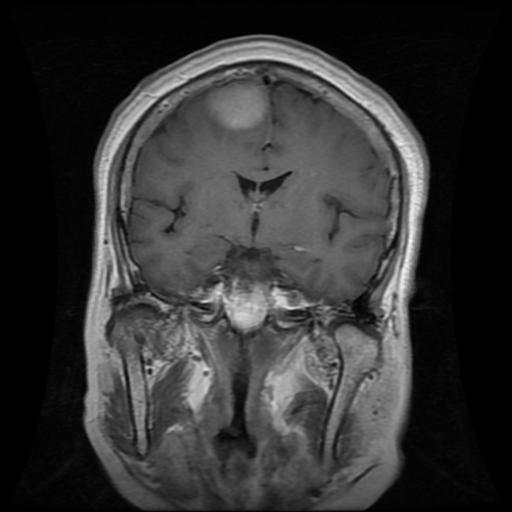
Label: meningioma